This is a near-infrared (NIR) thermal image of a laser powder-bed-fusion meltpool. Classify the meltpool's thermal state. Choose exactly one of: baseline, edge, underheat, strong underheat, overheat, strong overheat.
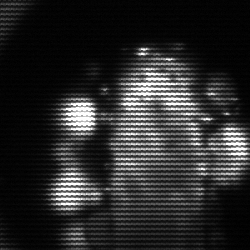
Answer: strong underheat